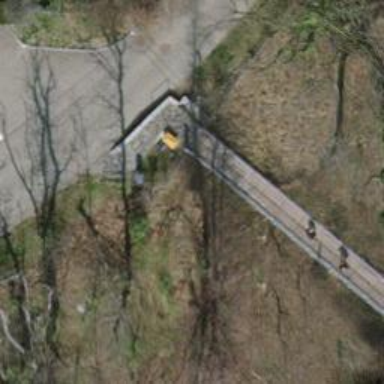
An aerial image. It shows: Footway road that includes simple-suspension bridge.